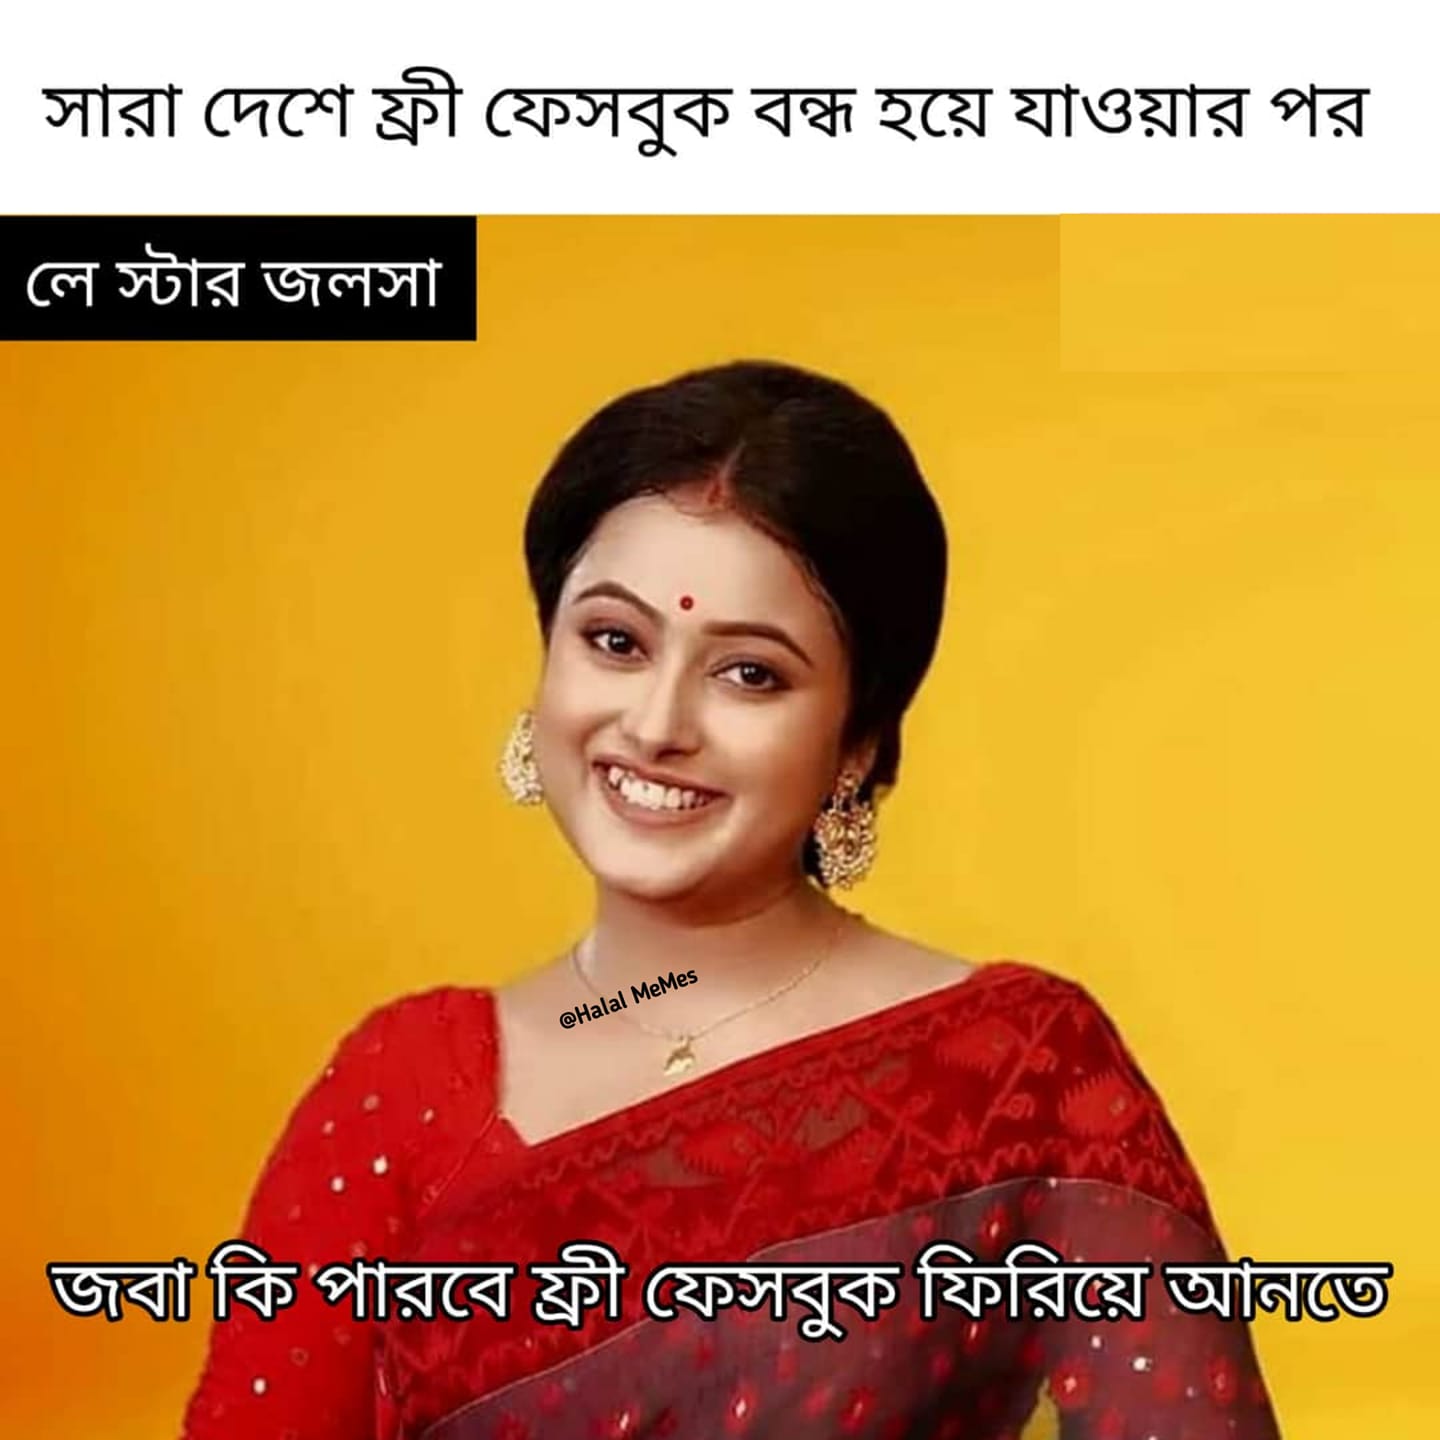
Caption: সারা দেশে ফ্রী ফেসবুক বন্ধ হয়ে যাওয়ার পর       লে স্টার জলসা     জবা কি পারবে ফ্রী ফেসবুক ফিরিয়ে আনতে
Label: hate